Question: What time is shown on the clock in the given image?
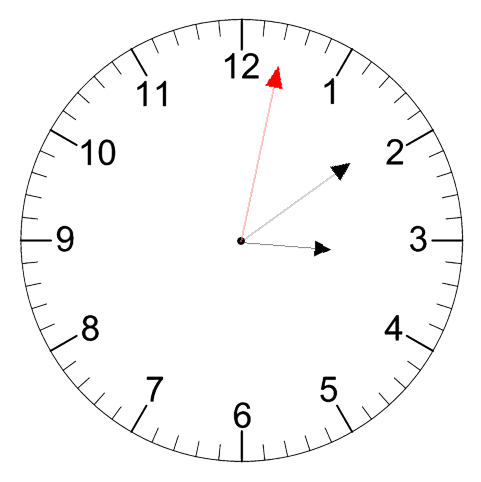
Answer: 03:09:02